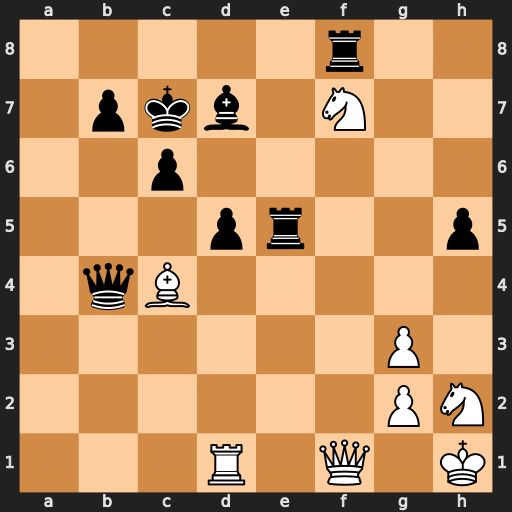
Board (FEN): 5r2/1pkb1N2/2p5/3pr2p/1qB5/6P1/6PN/3R1Q1K
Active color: w
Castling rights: -
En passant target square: -
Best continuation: Qf4 Rxf7 Qxe5+